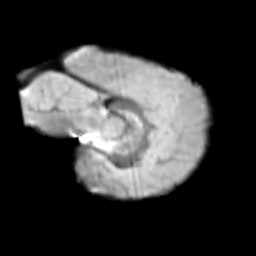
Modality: T2w
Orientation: sagittal
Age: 10
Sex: female
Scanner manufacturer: siemens
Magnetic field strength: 3 T
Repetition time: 3.8 s
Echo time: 0.07 s